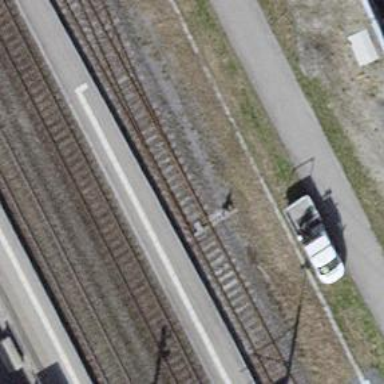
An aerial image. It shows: Siding railway track with one set of rails.